Question: I have some option buttons in my form and I always need to click exactly on the round option button to select it. Is there a way to allow user to click on the associated label to select the option button?

'''
<p>
<span class="editor-label">
@Html.LabelFor(m => m.ADR)
</span>
<span class="editor-field">
@Html.RadioButtonFor(model => model.ADR, "Yes", AdrYesOptions)
@UserResource.YesValue
@Html.RadioButtonFor(model => model.ADR, "No", AdrNoOptions)
@UserResource.NoValue
</span>
</p>
'''
I found some solutions here: <URL> but these don't suit me because I prefer a solution specific for MVC.
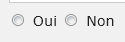
Answer: Wrap each radio button and associated label text inside a '<label>' element:
'''
<p>
<span class="editor-label"> @Html.LabelFor(m => m.ADR) </span>
<span class="editor-field">
<label> @Html.RadioButtonFor(model => model.ADR, "Yes", AdrYesOptions) @UserResource.YesValue </label>
<label> @Html.RadioButtonFor(model => model.ADR, "No", AdrNoOptions) @UserResource.NoValue </label>
</span>
</p>
'''